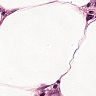
Metastatic tissue present: no